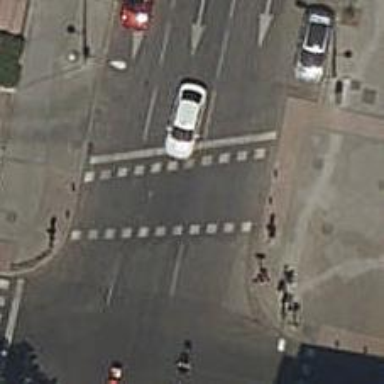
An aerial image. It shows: Zebra crossing with traffic signals.